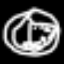
Label: clock